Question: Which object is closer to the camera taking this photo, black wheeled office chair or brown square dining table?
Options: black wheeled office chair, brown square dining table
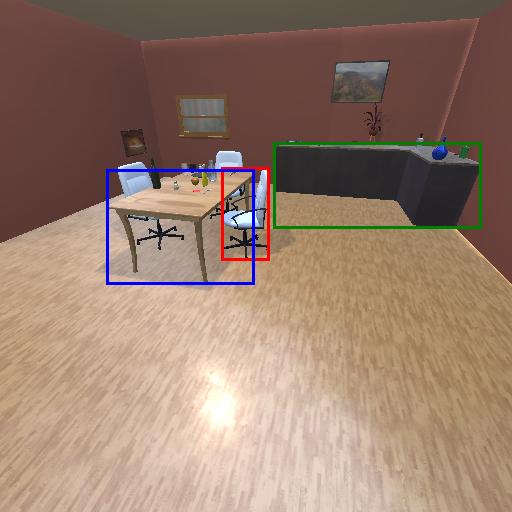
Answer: black wheeled office chair